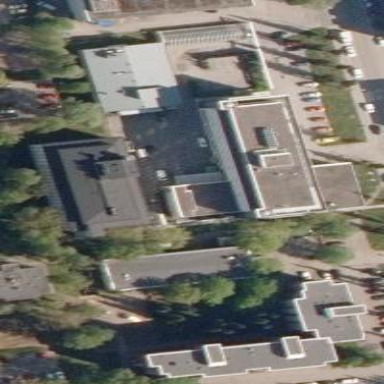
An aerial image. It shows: Office building.